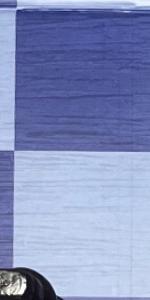
Label: Empty